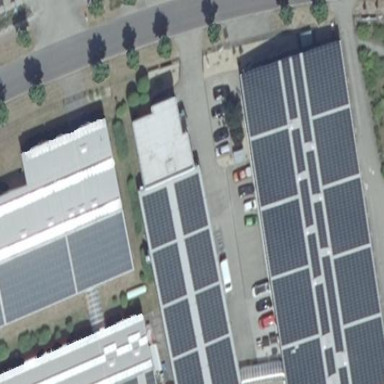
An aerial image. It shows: Solar power generator using photovoltaic method.